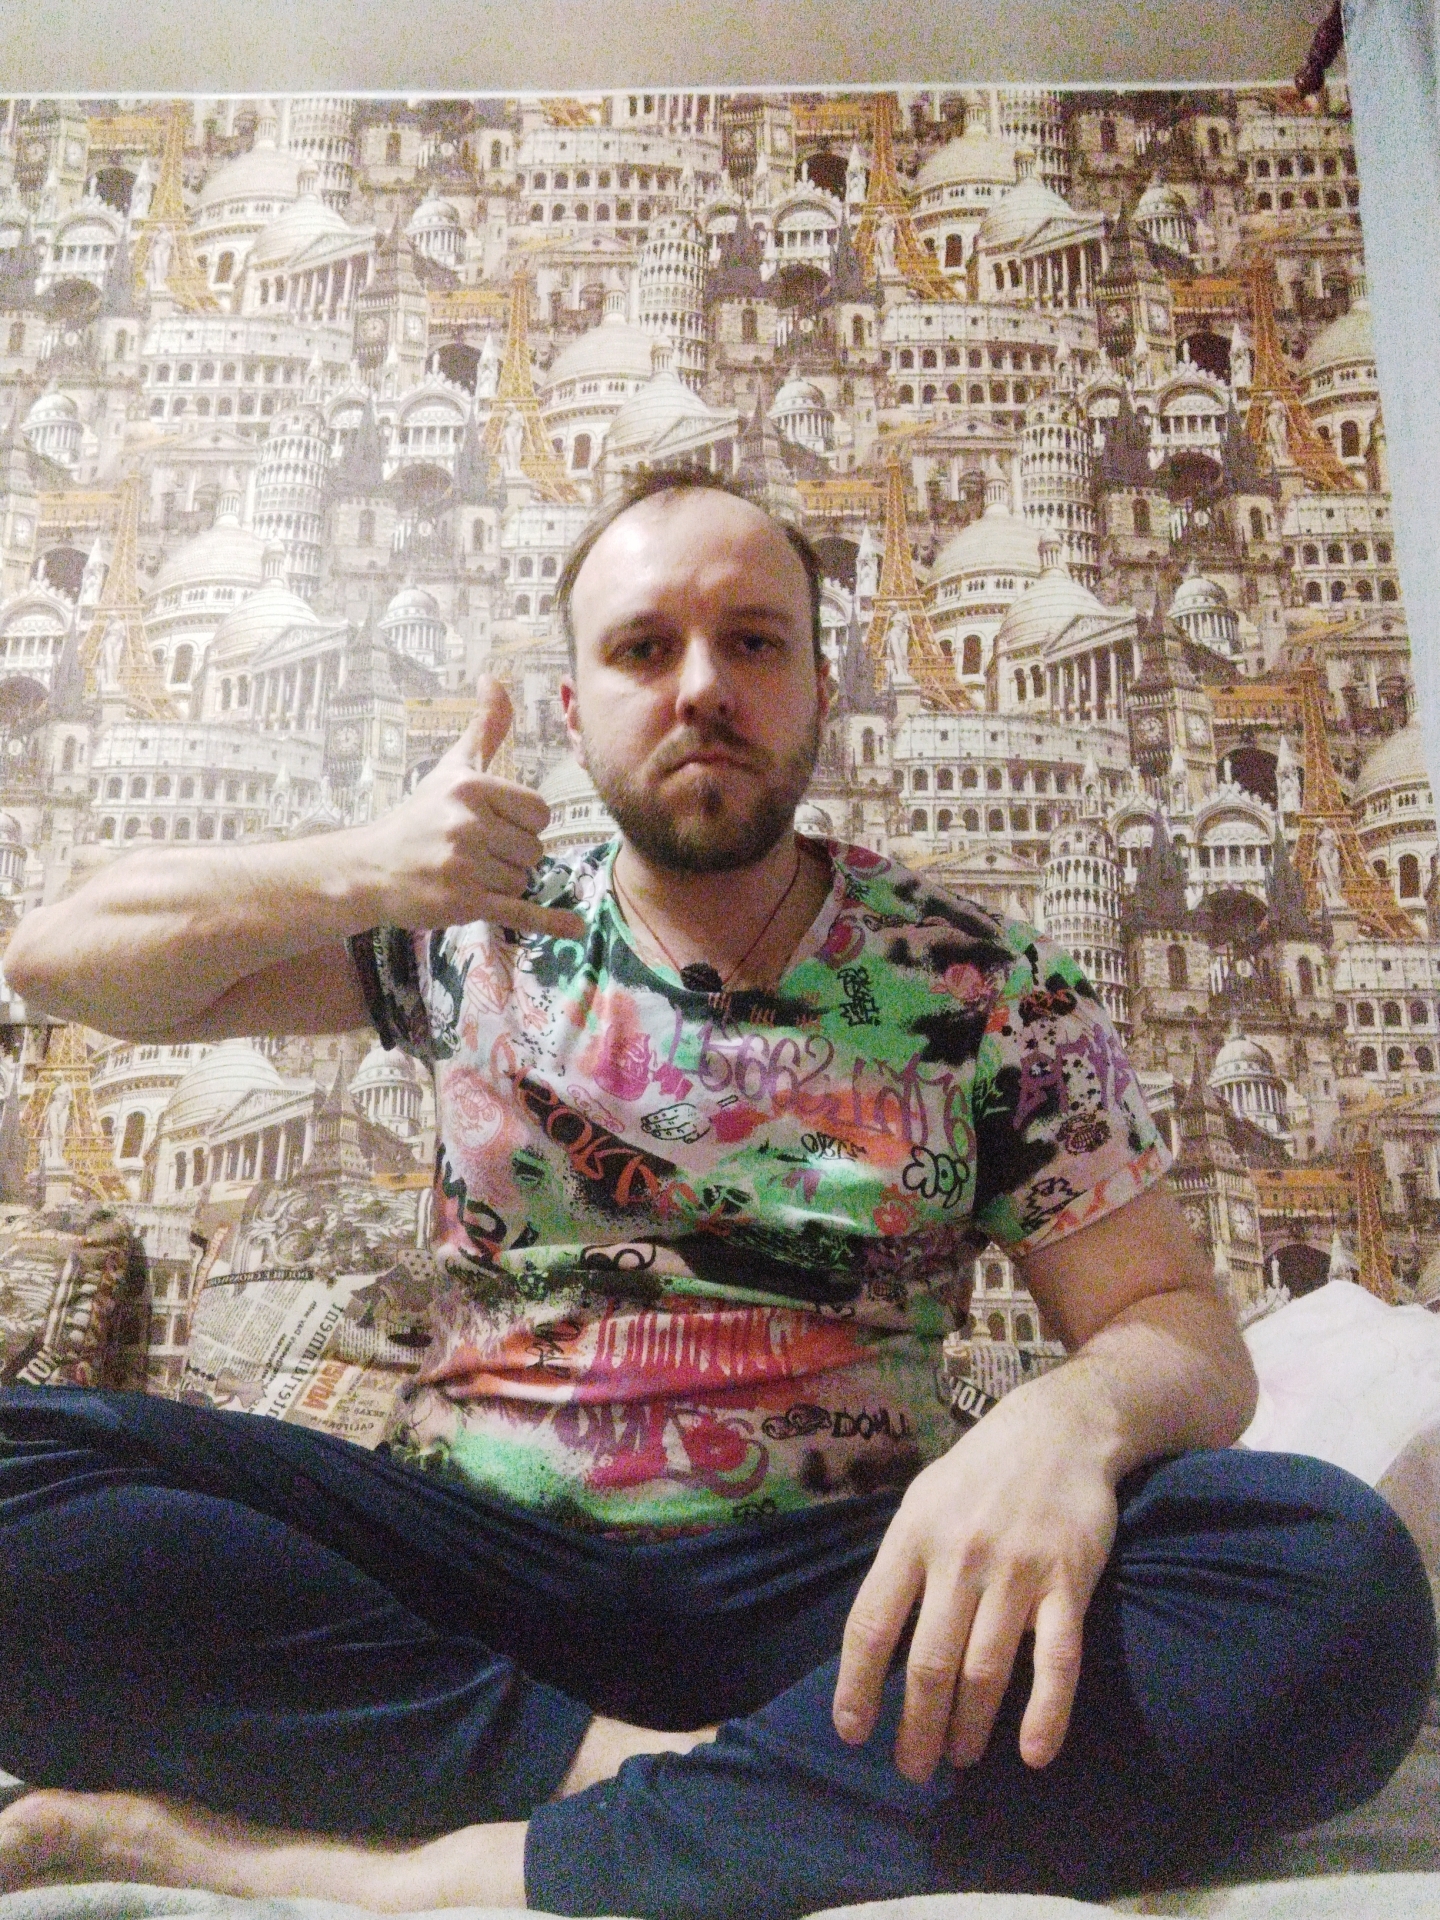
Label: noise